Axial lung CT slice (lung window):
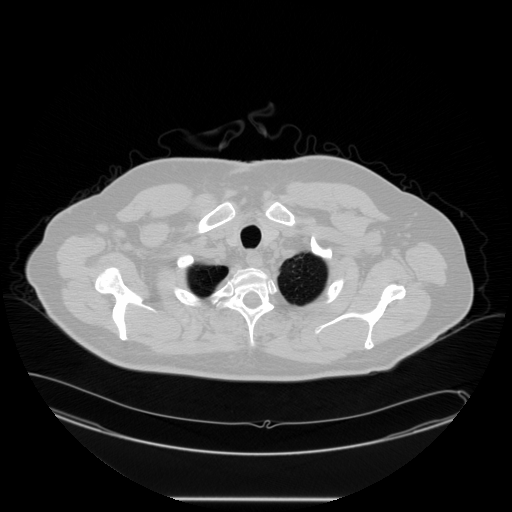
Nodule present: no